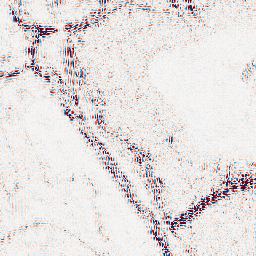
Category: wavelet
Decomposition family: wavelet_reverse_biorthogonal
Decomposition parameters: wavelet: rbio5.5
level: 2
Upsampling method: area
Upsampling parameters: scale: 2
Upsampling scale: 2